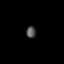
Tissue: prostate
Cell type: T cells
Senescence score: 0.7292
Nuclear area (px): 109
Mean DAPI intensity: 82.752